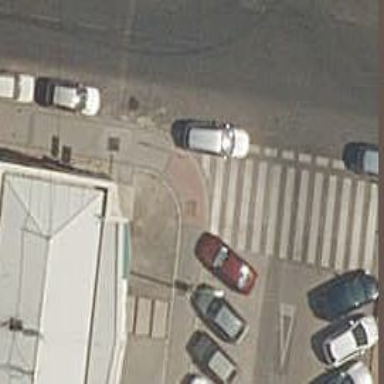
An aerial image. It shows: Footway made of paving stones.